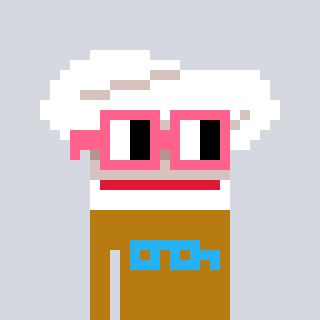
a pixel art character with square pink glasses, a chef hat-shaped head and a gold-colored body on a cool background